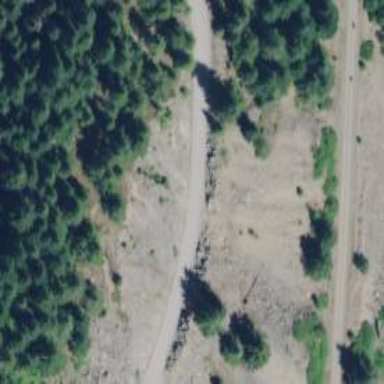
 with grooming available for both classic and skating styles."